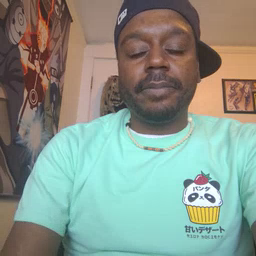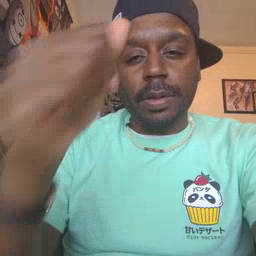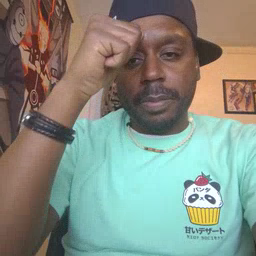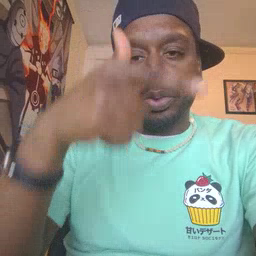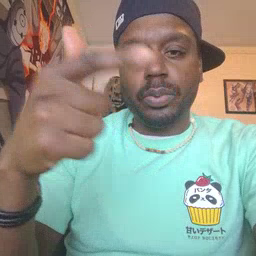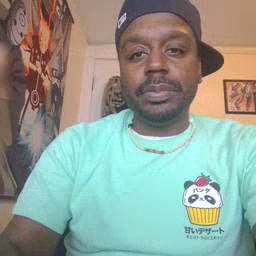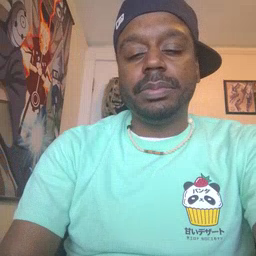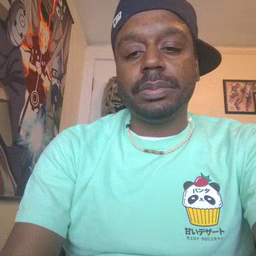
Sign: brother